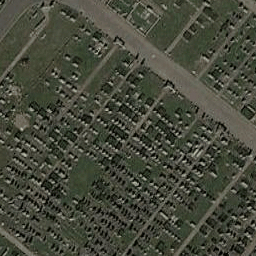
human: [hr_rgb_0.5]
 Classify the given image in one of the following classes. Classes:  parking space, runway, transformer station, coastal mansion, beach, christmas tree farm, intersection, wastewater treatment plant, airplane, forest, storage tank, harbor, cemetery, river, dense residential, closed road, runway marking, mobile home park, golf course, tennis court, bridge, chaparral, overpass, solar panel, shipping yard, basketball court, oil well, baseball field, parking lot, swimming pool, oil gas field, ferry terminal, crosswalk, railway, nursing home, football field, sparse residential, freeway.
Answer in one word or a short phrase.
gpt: cemetery